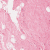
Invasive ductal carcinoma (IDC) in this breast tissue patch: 0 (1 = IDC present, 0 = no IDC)